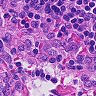
Metastatic tissue present: no